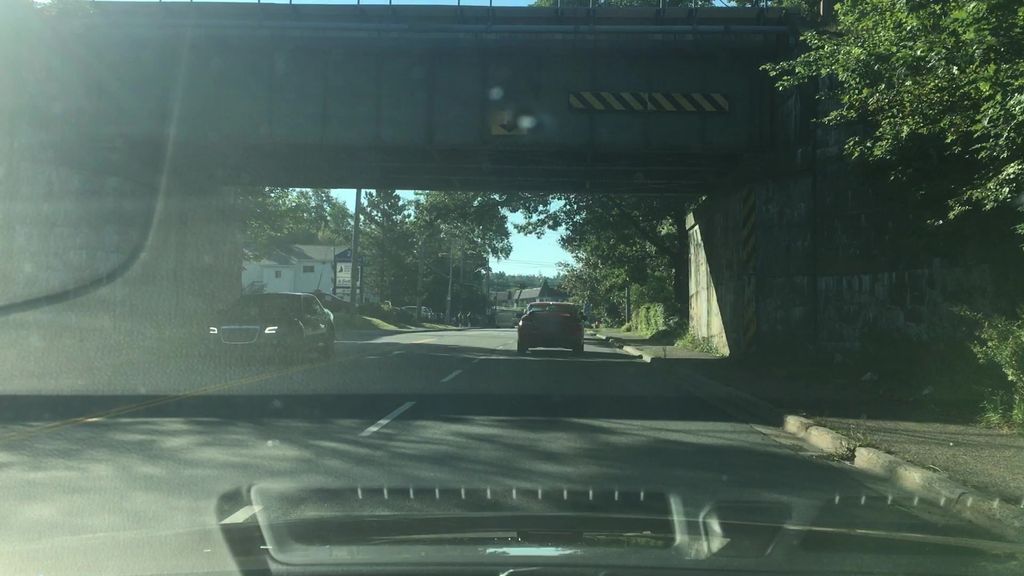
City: halifax